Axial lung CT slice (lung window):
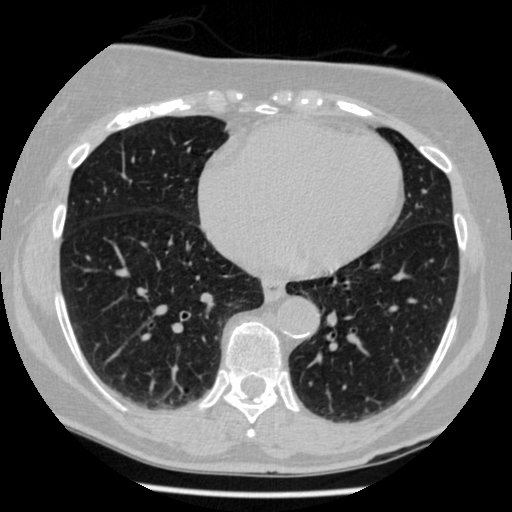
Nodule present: no